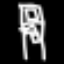
Label: The Eiffel Tower